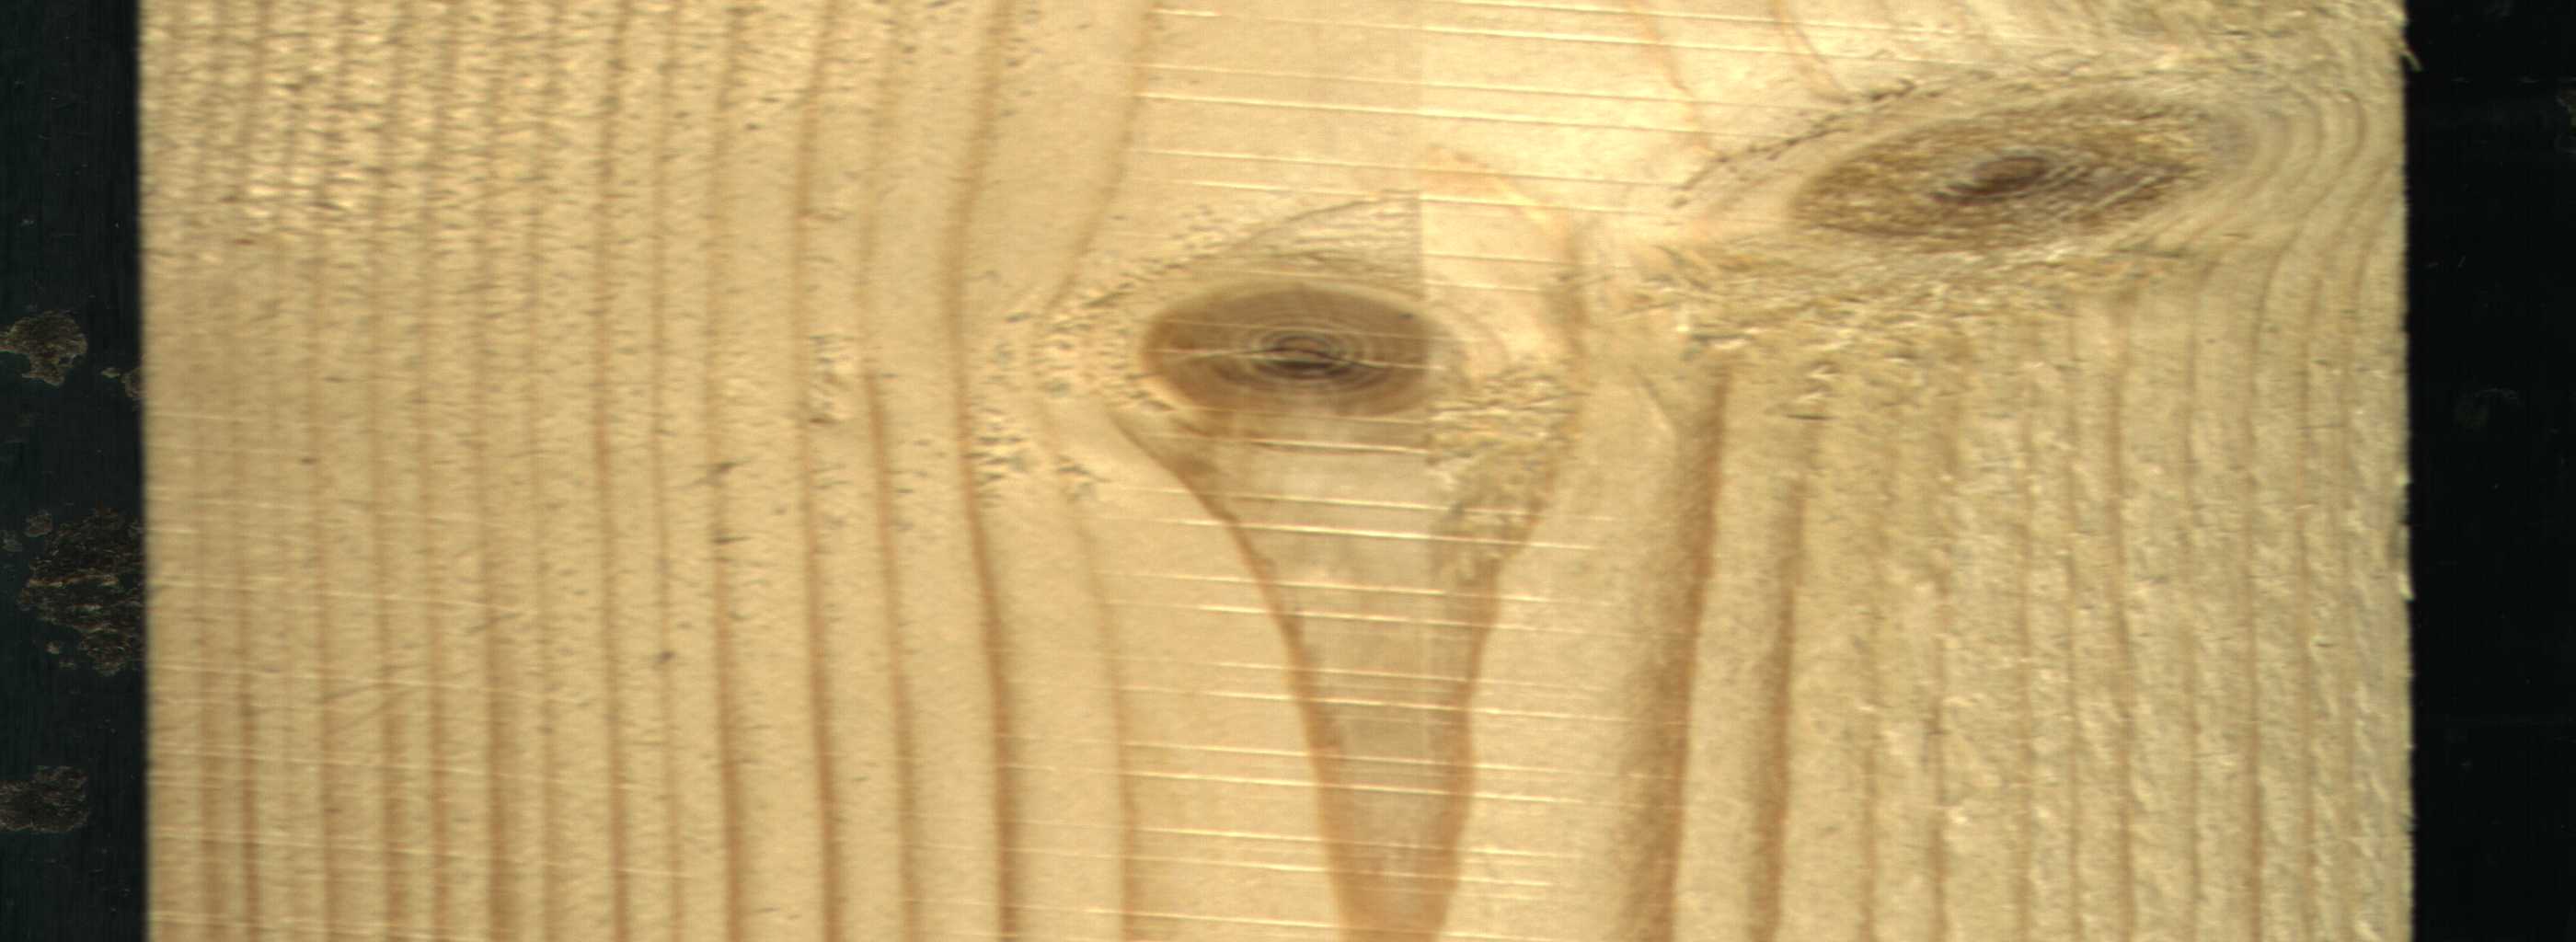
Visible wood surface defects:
Live_Knot
Live_Knot